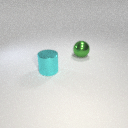
large cyan metal cylinder to the left of large green metal sphere